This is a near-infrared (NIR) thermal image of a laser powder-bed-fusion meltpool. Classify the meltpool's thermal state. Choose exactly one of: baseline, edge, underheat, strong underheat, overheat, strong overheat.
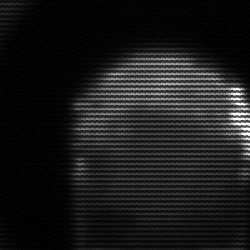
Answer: edge